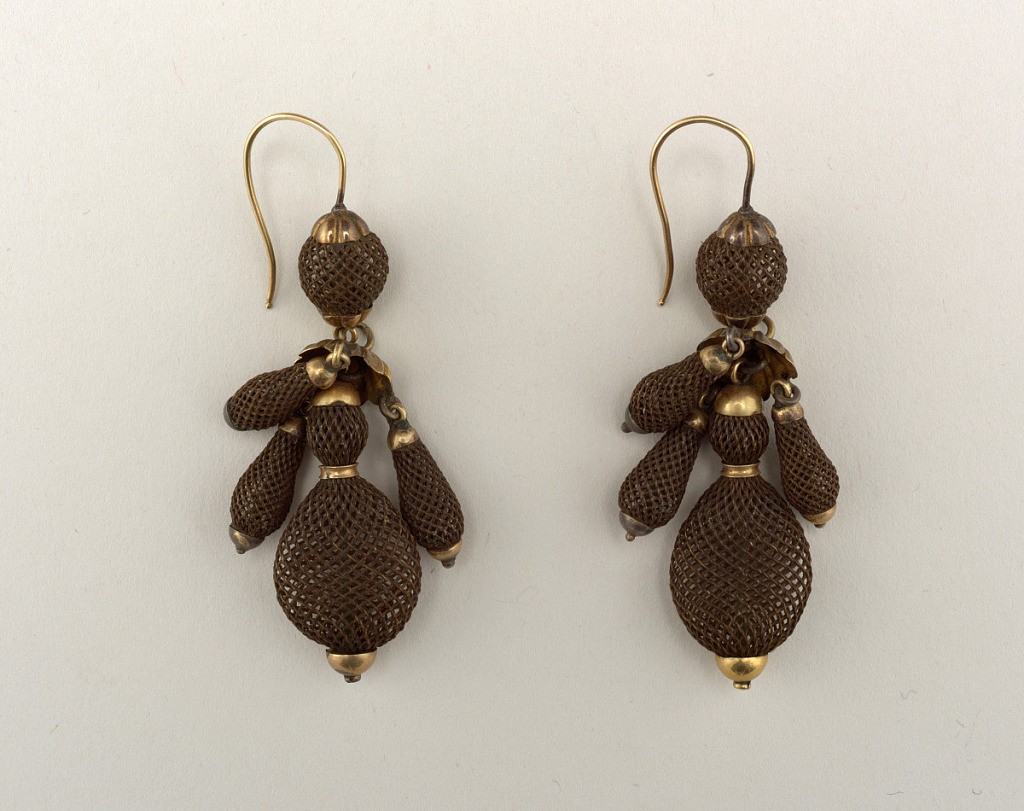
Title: Earrings
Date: ca. 1860
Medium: Hair (human), gold, gilt metal
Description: Both (a) and (b) with gold hooks, pendant drops of woven human hair with metal-capped ends. Each hangs from hook as sphere below a rosette cap with three ovoid pendants, and central pendant of elongated spherical flattened oval.